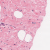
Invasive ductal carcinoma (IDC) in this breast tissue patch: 0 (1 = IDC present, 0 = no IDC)